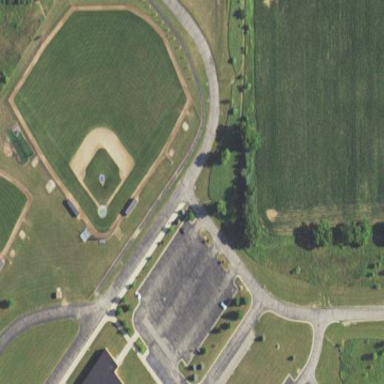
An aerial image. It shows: Baseball pitch for leisure land activities.